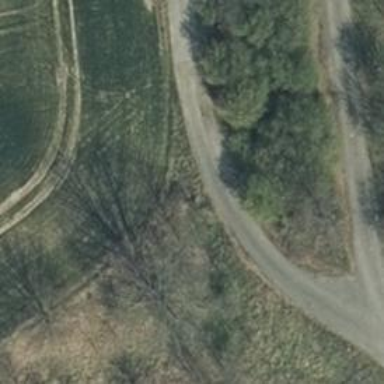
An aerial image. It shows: Track with grade 2 gravel surface.